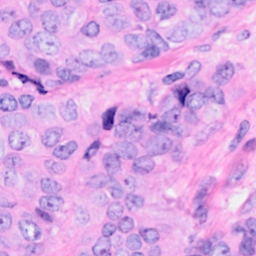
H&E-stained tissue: Breast